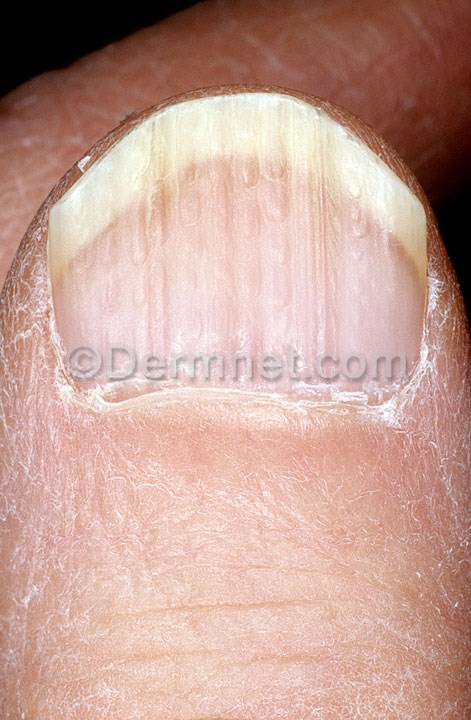
Disease: Nail Fungus and other Nail Disease